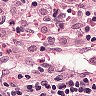
Metastatic tissue present: no